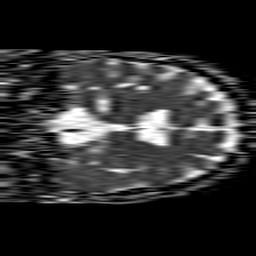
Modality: ADC
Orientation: coronal
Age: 62
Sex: male
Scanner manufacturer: philips
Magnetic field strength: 1.5 T
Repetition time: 4.6 s
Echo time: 0.08517 s